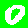
Digit: 0